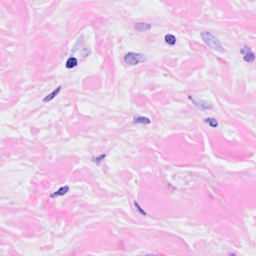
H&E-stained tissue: Breast